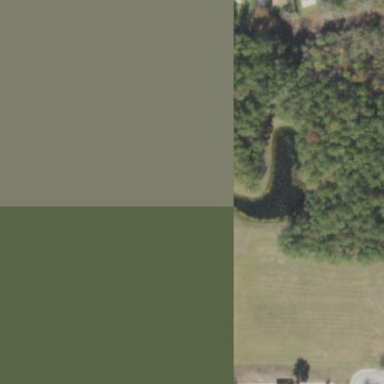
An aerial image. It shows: Mixed leaf woodland.